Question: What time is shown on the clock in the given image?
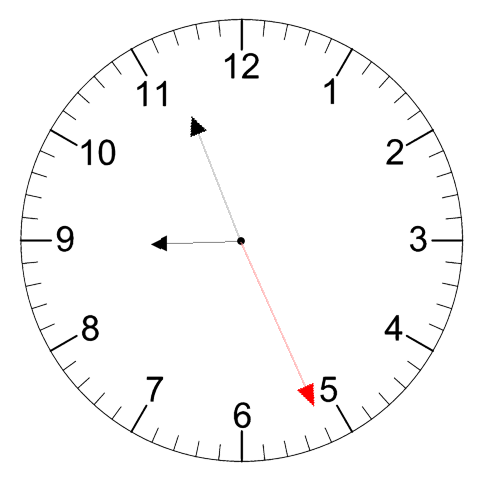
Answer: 08:56:26